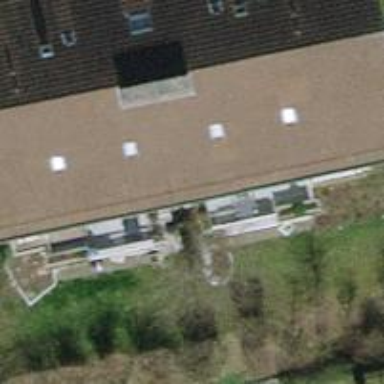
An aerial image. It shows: Building with tile roof.